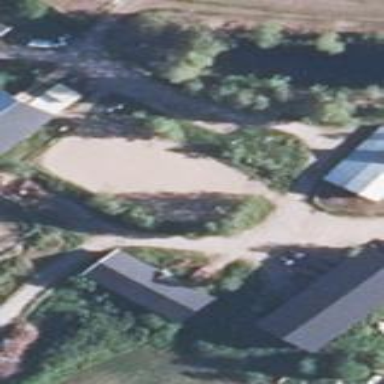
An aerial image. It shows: Equestrian pitch enclosed by fence.